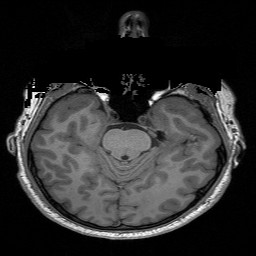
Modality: T1w
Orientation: coronal